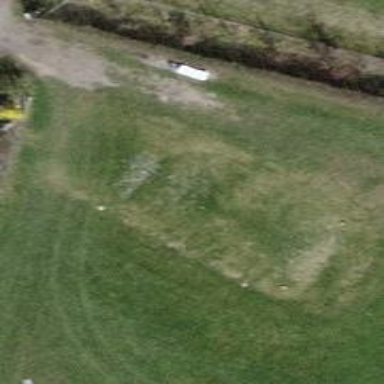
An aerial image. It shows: Golf tee.